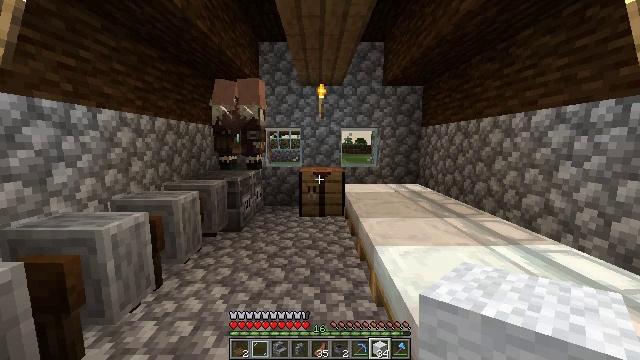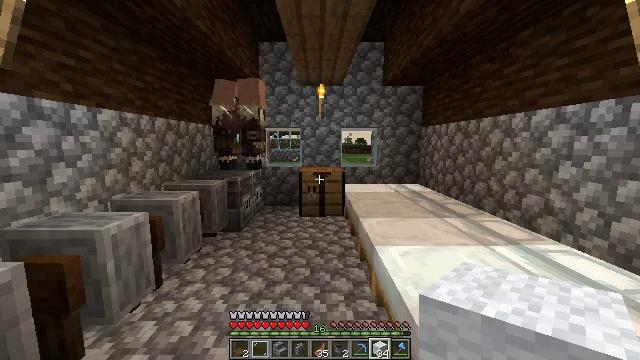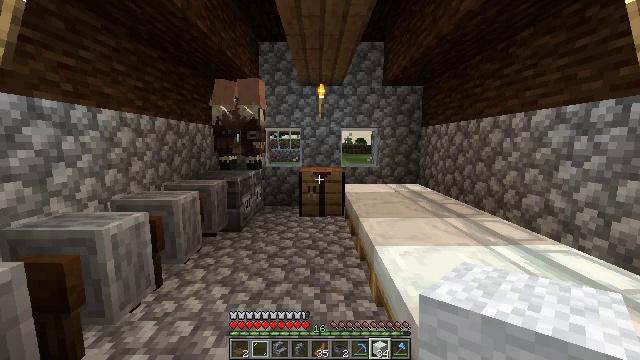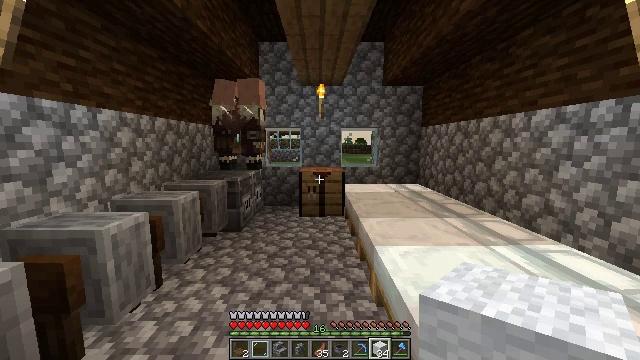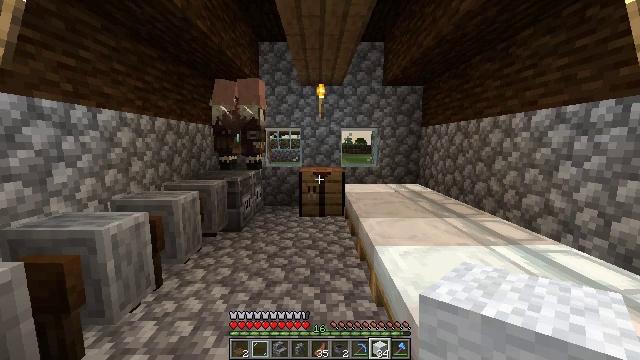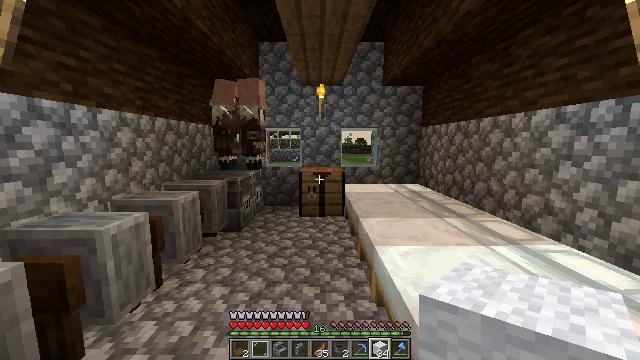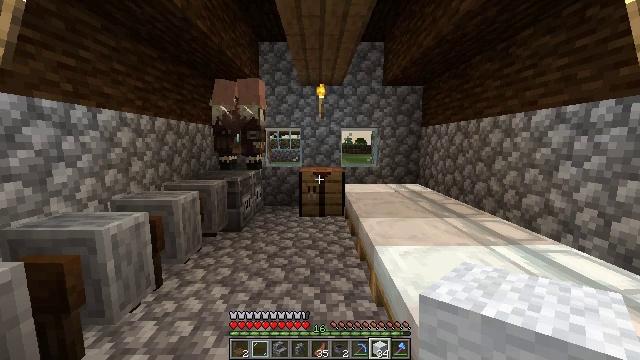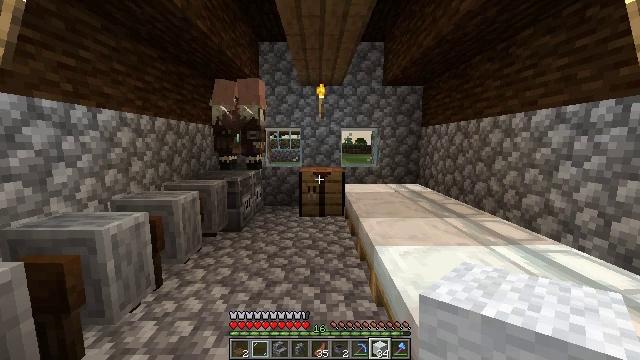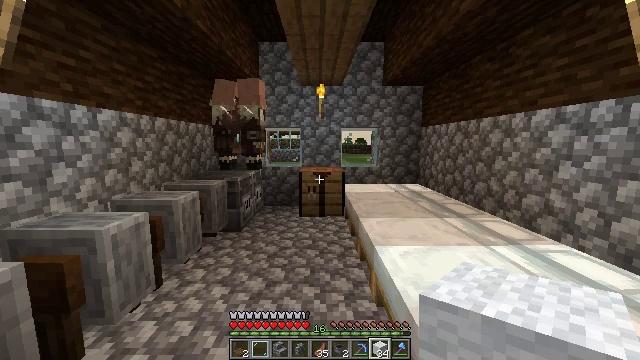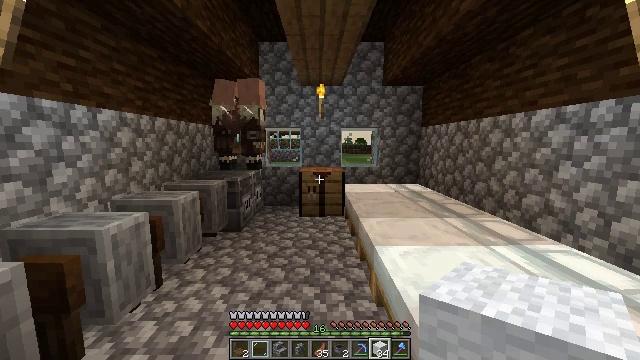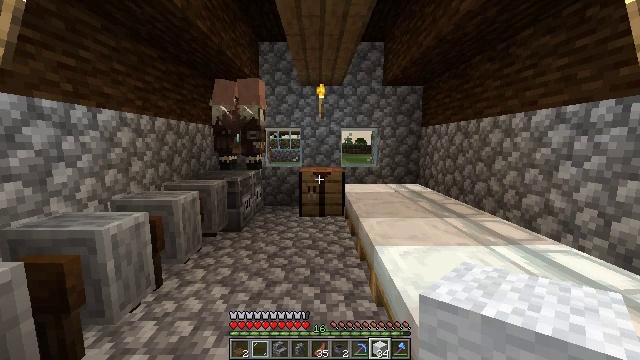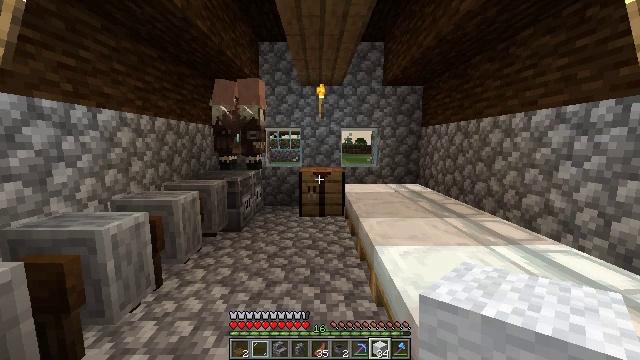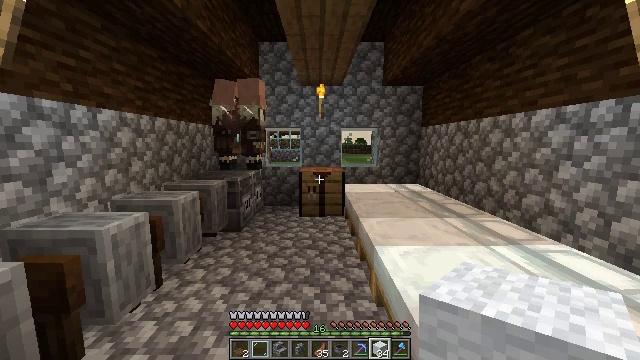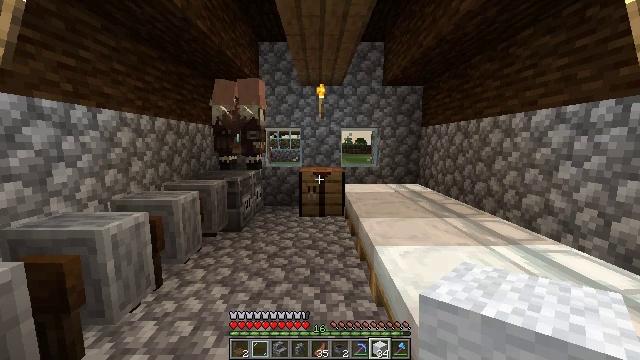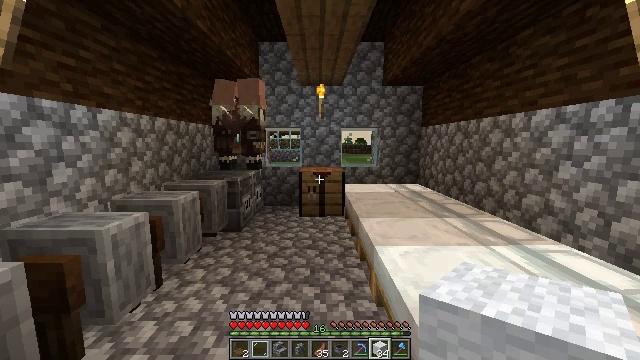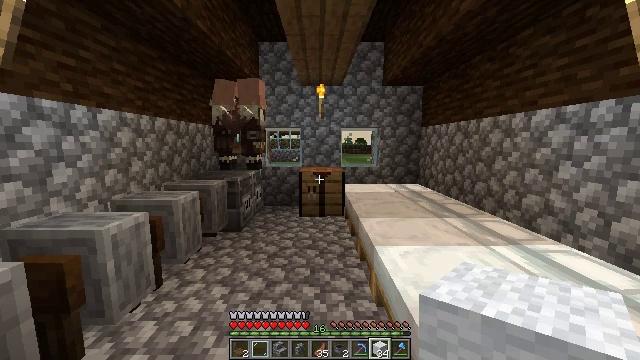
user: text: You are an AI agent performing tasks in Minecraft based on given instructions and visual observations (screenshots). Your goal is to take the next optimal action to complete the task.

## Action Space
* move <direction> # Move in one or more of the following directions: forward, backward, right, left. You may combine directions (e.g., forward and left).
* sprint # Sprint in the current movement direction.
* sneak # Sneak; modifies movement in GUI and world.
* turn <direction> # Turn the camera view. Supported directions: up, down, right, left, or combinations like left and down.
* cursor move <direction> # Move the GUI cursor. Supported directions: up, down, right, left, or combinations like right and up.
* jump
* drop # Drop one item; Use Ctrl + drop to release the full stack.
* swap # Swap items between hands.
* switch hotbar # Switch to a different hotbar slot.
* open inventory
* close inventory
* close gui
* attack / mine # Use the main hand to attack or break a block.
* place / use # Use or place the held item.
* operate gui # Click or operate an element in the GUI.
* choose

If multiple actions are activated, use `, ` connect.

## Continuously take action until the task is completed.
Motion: motion action
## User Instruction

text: Break the blue bed to move it.
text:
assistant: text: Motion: no_op
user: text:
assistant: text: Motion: no_op
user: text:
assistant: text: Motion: no_op
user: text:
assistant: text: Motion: no_op
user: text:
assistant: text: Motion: no_op
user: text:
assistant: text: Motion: no_op
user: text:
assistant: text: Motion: no_op
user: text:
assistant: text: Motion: no_op
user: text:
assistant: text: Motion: no_op
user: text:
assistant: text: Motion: no_op
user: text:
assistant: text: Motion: no_op
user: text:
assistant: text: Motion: no_op
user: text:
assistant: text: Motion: no_op
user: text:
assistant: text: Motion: no_op
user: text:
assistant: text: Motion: no_op
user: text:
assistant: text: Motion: no_op
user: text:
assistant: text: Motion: no_op
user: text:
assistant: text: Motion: no_op
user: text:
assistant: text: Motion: no_op
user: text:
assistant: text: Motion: no_op
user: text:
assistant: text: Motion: no_op
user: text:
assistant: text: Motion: no_op
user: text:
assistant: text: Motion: no_op
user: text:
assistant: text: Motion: no_op
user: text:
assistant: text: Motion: no_op
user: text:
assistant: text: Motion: no_op
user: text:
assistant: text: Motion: no_op
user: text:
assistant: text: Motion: no_op
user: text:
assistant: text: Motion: no_op
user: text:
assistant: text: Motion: no_op